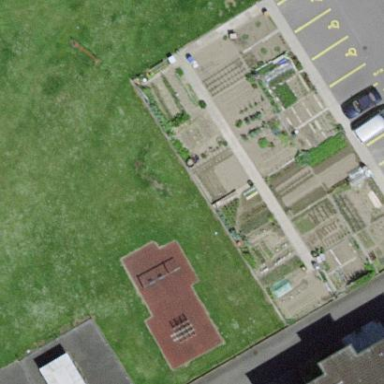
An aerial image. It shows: Area designated for allotments.